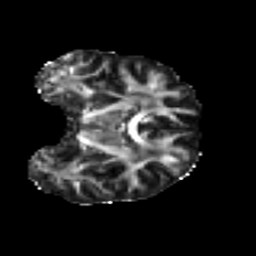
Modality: FA
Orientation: coronal
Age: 28
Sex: female
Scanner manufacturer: ge
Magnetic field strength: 3 T
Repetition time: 7.8 s
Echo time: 0.0606 s